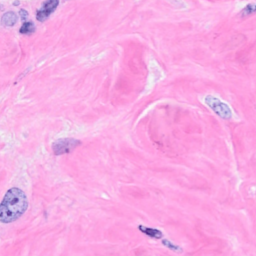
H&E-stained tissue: Breast